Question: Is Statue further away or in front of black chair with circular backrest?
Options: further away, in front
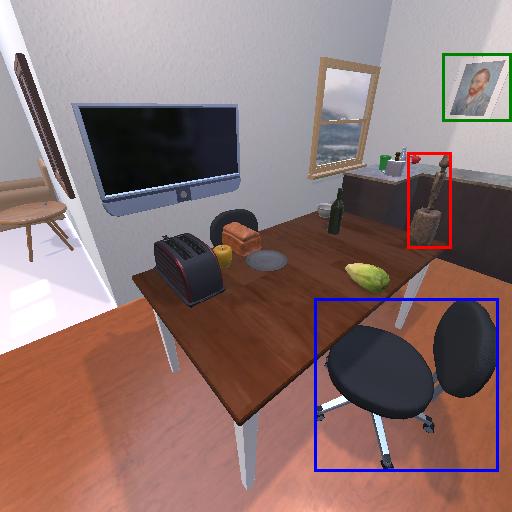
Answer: further away